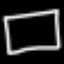
Label: square